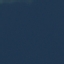
Label: SeaLake